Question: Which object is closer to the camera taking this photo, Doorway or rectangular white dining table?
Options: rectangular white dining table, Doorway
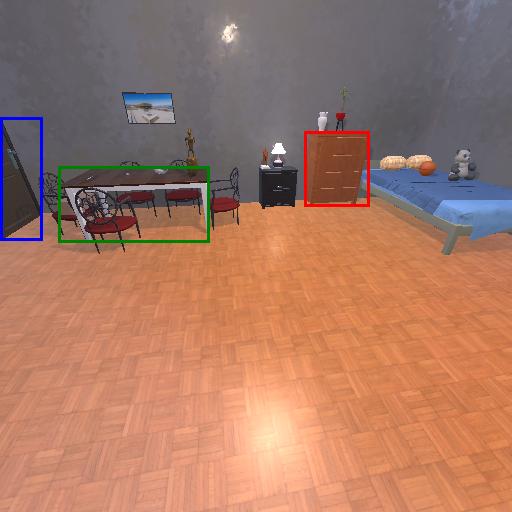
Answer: rectangular white dining table